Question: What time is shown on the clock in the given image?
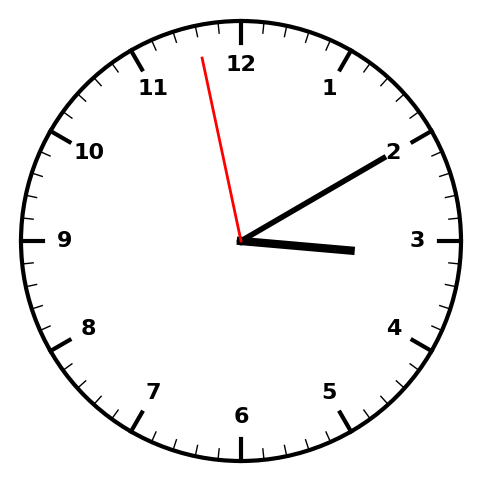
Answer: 03:09:58